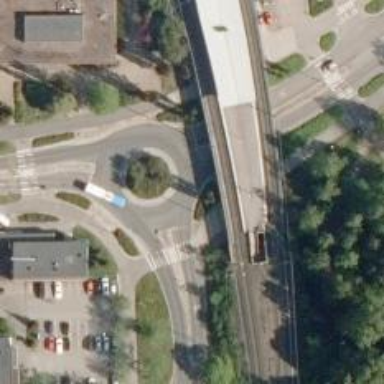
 leading to roundabout. The road has separate sidewalks."